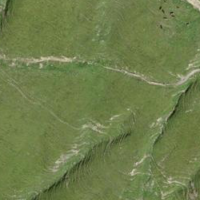
EUNIS habitat code: 26
Species observed at this site:
Omocestus viridulus